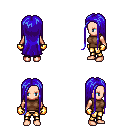
a pixel art fantasy rpg character, female body template, human, light skin, brown sleeveless shirt, gold greaves, blue extra-long hairstyle, gold gloves, four views (front, back, left, right), 2x2 character sprite sheet, small pixel art, hard edges, no anti-aliasing